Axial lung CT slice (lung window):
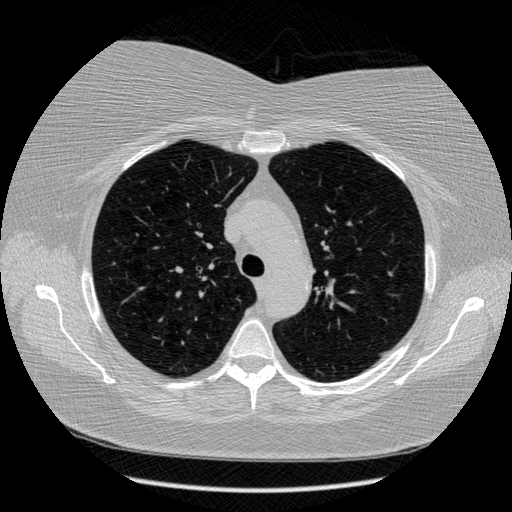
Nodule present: no